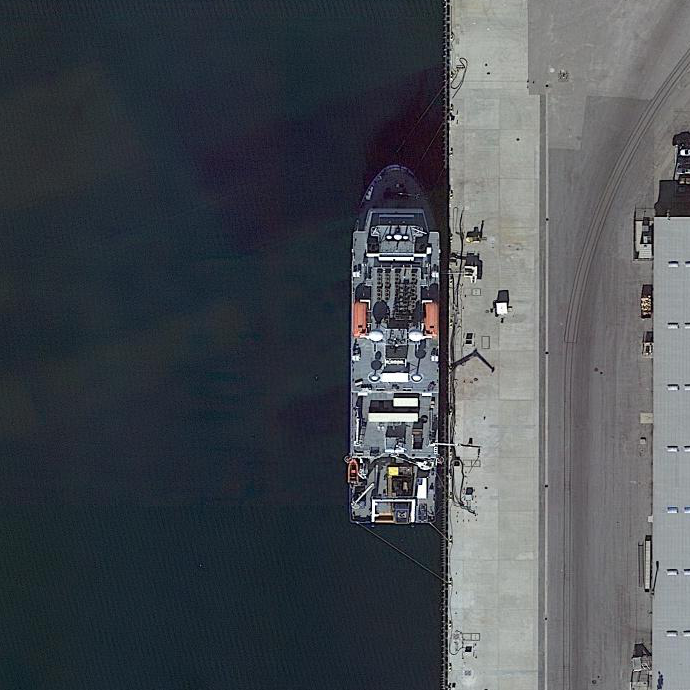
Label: civil